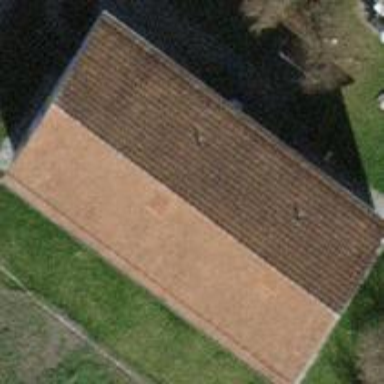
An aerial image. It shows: Building with tiled roof.